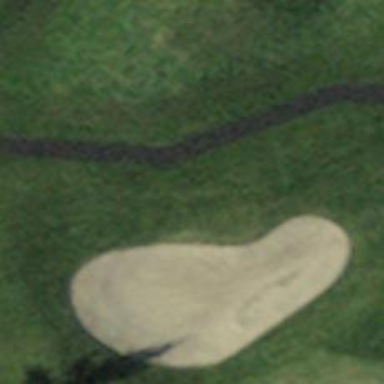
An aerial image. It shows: Designated golf cartpath for service vehicles.